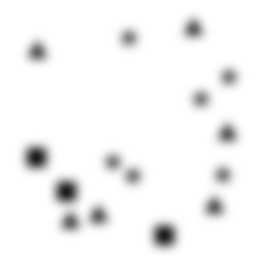
Squares: 3
Triangles: 6
Stars: 6
Total shapes: 15